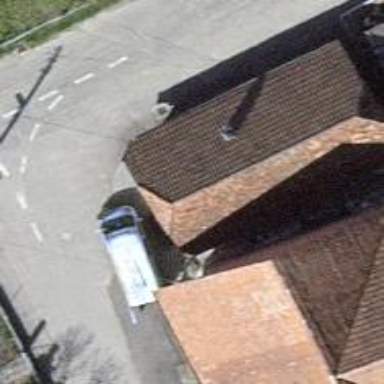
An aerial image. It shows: Post box is visible.